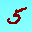
Label: 5